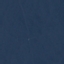
Land use / land cover class: SeaLake